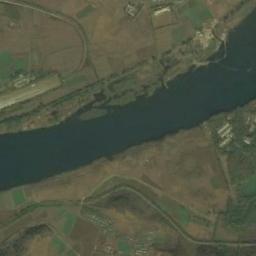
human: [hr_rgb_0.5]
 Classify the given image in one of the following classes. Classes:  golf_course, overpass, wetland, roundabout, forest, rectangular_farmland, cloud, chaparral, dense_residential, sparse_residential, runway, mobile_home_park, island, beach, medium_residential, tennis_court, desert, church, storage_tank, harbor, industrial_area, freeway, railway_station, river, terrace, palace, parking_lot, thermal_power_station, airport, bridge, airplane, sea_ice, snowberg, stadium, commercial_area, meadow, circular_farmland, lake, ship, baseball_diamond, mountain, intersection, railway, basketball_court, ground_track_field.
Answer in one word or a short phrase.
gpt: river